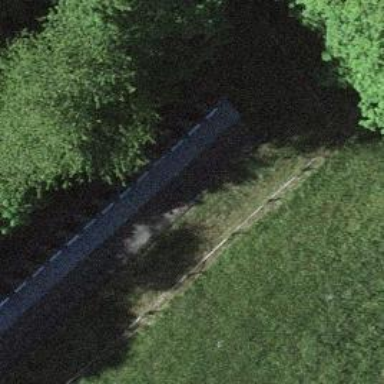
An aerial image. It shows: Retaining wall.